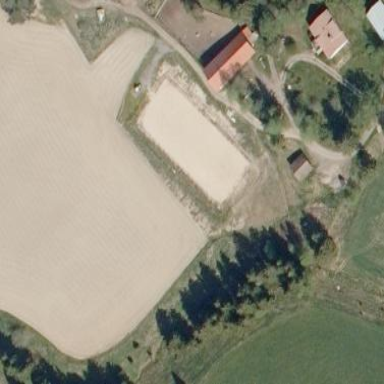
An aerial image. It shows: Equestrian pitch surrounded by fence.